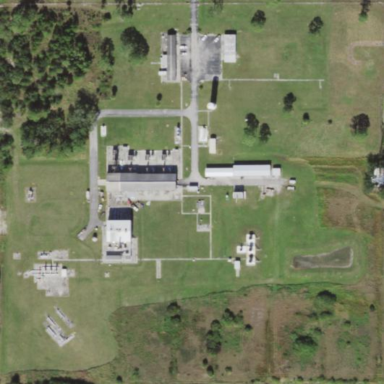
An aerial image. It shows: Industrial area housing gas pumping station. The pumping station functions for gas compression.